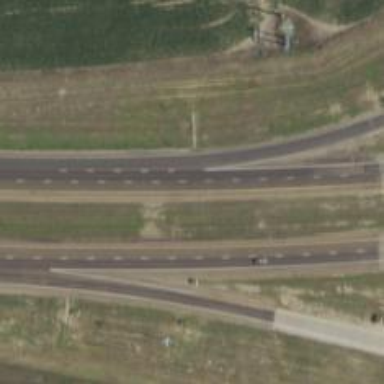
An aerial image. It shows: Road with dash markings.